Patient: sex F, age 75
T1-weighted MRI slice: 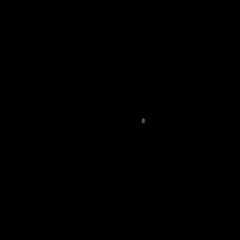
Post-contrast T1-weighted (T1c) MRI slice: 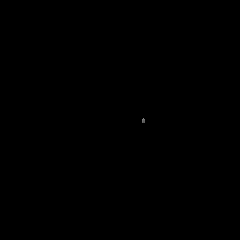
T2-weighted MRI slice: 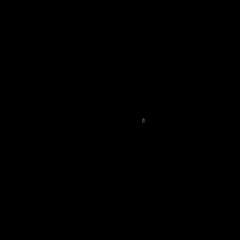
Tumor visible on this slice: no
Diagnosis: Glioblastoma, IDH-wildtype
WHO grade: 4